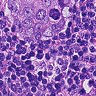
Metastatic tissue present: yes